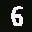
Label: 6